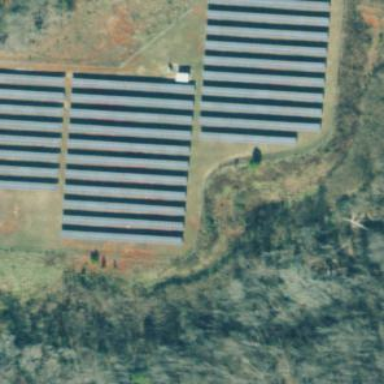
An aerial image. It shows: Solar power plant with photovoltaic technology surrounded by fence.